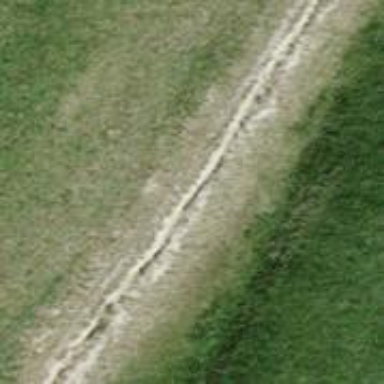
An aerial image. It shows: Steep grass footway.